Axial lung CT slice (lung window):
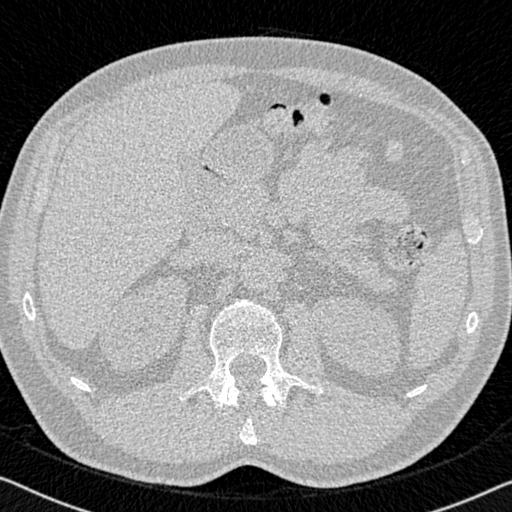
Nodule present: no